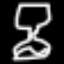
Label: hourglass